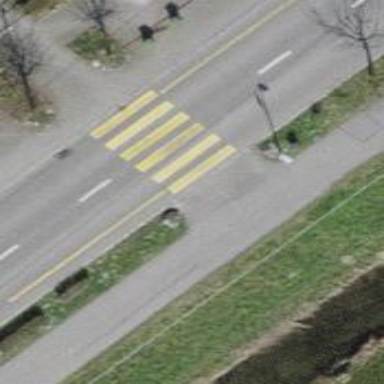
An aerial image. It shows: Uncontrolled zebra crossing on the road.